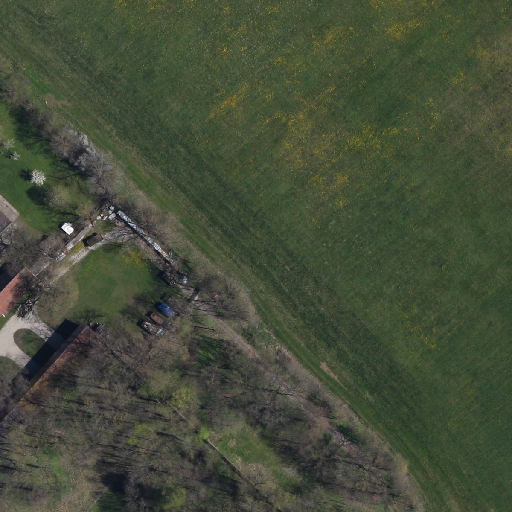
Referring expression: unpaved road